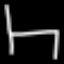
Label: chair